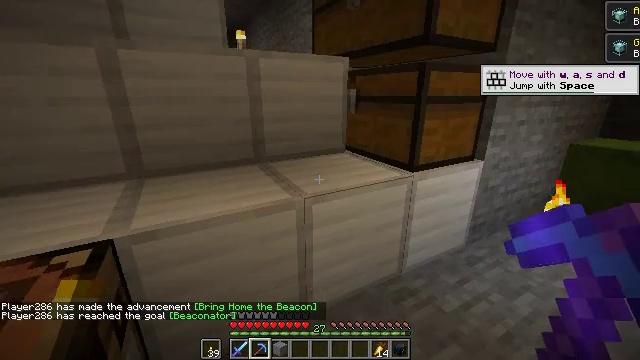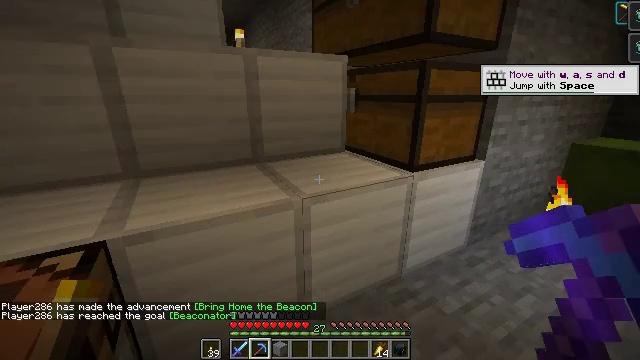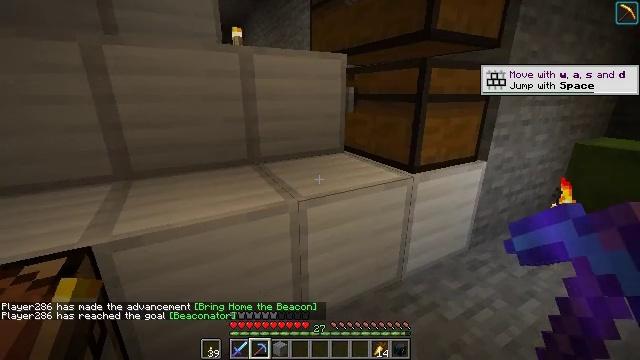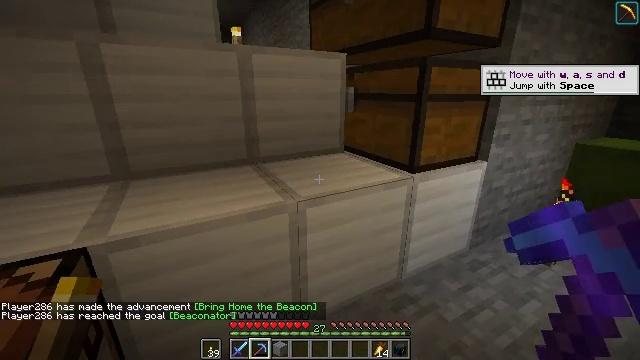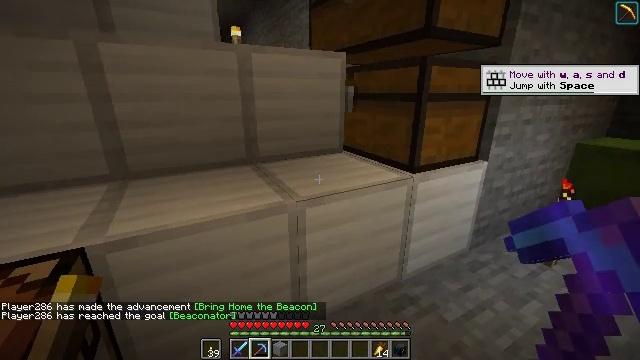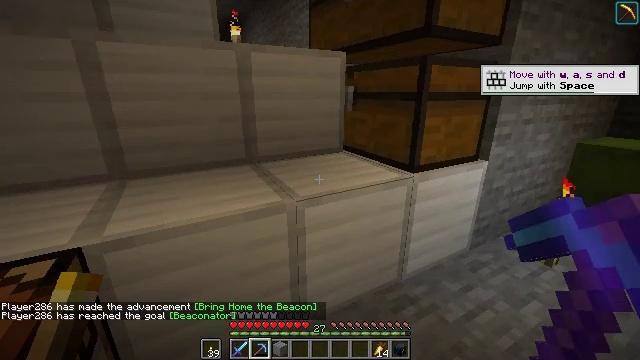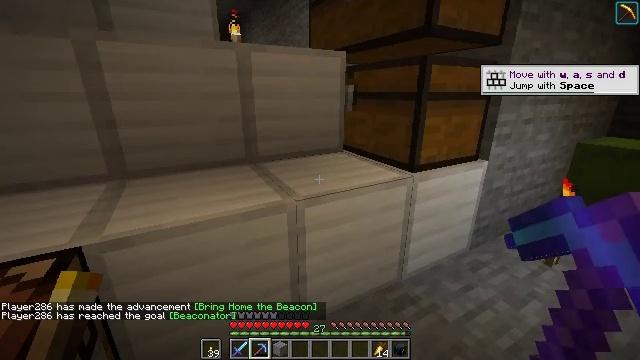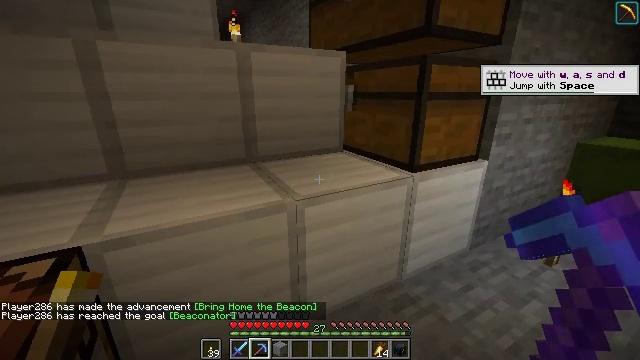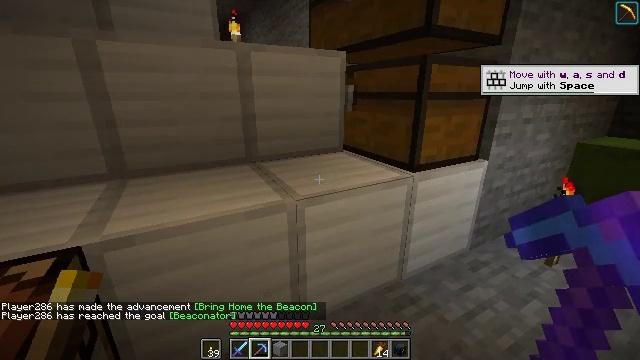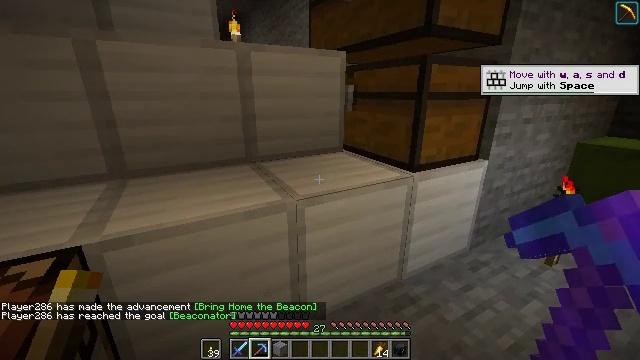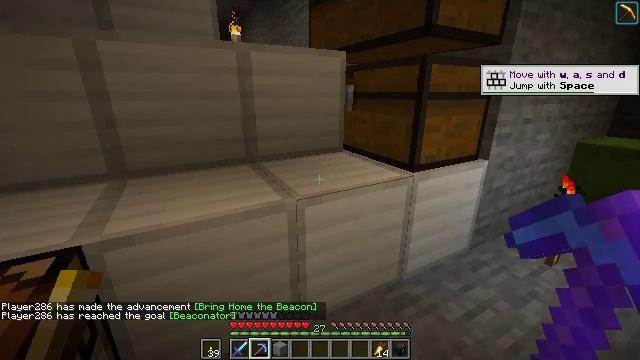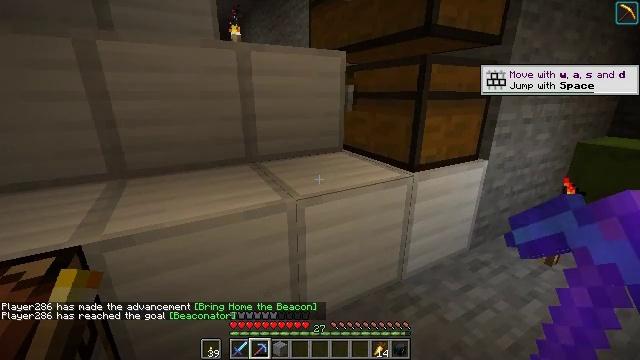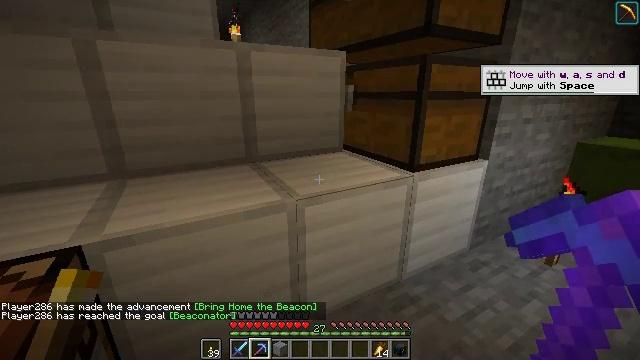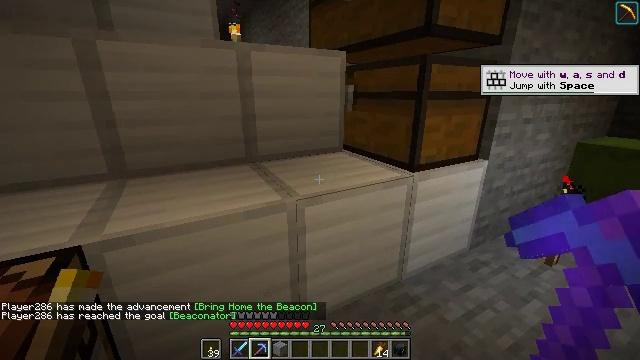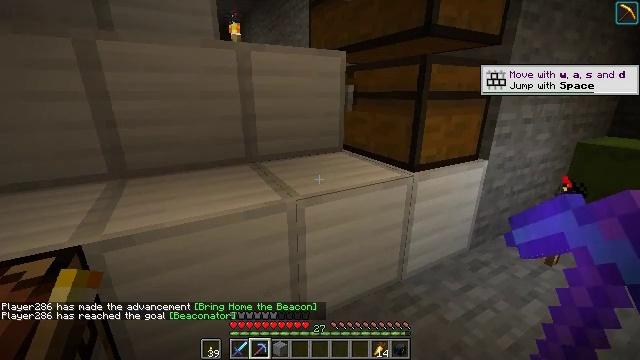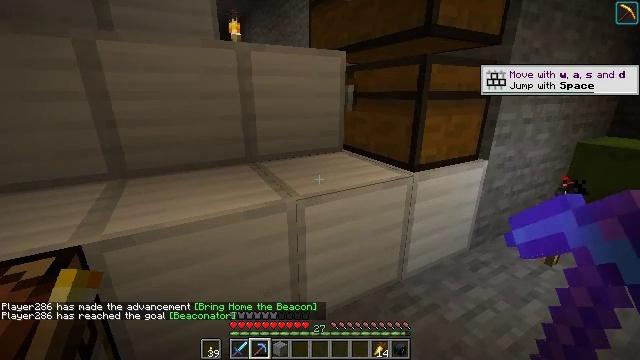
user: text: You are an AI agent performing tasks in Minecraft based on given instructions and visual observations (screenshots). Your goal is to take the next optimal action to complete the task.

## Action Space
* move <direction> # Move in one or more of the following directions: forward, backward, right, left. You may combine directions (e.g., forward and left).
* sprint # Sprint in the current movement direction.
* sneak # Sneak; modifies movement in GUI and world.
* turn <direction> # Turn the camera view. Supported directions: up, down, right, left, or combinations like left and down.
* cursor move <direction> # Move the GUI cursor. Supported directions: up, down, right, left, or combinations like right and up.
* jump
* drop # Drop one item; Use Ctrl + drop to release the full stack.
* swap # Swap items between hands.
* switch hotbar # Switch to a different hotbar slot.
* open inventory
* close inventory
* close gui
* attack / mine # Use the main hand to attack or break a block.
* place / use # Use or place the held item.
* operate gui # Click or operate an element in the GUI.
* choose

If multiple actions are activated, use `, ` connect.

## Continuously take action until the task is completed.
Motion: motion action
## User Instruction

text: Kill enemies.
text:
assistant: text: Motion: no_op
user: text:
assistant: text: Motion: no_op
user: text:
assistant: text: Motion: no_op
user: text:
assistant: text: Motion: no_op
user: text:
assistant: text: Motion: no_op
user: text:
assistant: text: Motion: no_op
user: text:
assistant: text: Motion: no_op
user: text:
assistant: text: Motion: no_op
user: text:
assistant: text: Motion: no_op
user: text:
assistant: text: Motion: no_op
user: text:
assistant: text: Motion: no_op
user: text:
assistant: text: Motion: no_op
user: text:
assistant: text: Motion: no_op
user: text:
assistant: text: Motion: no_op
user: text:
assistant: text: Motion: no_op
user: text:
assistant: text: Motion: no_op
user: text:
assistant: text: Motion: no_op
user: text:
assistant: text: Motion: no_op
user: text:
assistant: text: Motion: no_op
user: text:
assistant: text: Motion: no_op
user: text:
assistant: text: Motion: no_op
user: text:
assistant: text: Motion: no_op
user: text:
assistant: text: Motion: no_op
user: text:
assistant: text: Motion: no_op
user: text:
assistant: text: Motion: no_op
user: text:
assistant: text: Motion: no_op
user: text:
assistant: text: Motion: no_op
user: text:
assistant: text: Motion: no_op
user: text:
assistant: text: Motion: no_op
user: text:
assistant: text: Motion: no_op